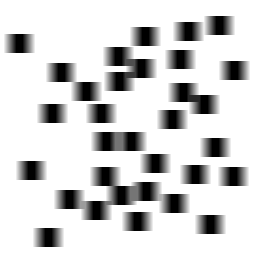
Squares: 32
Triangles: 0
Stars: 0
Total shapes: 32